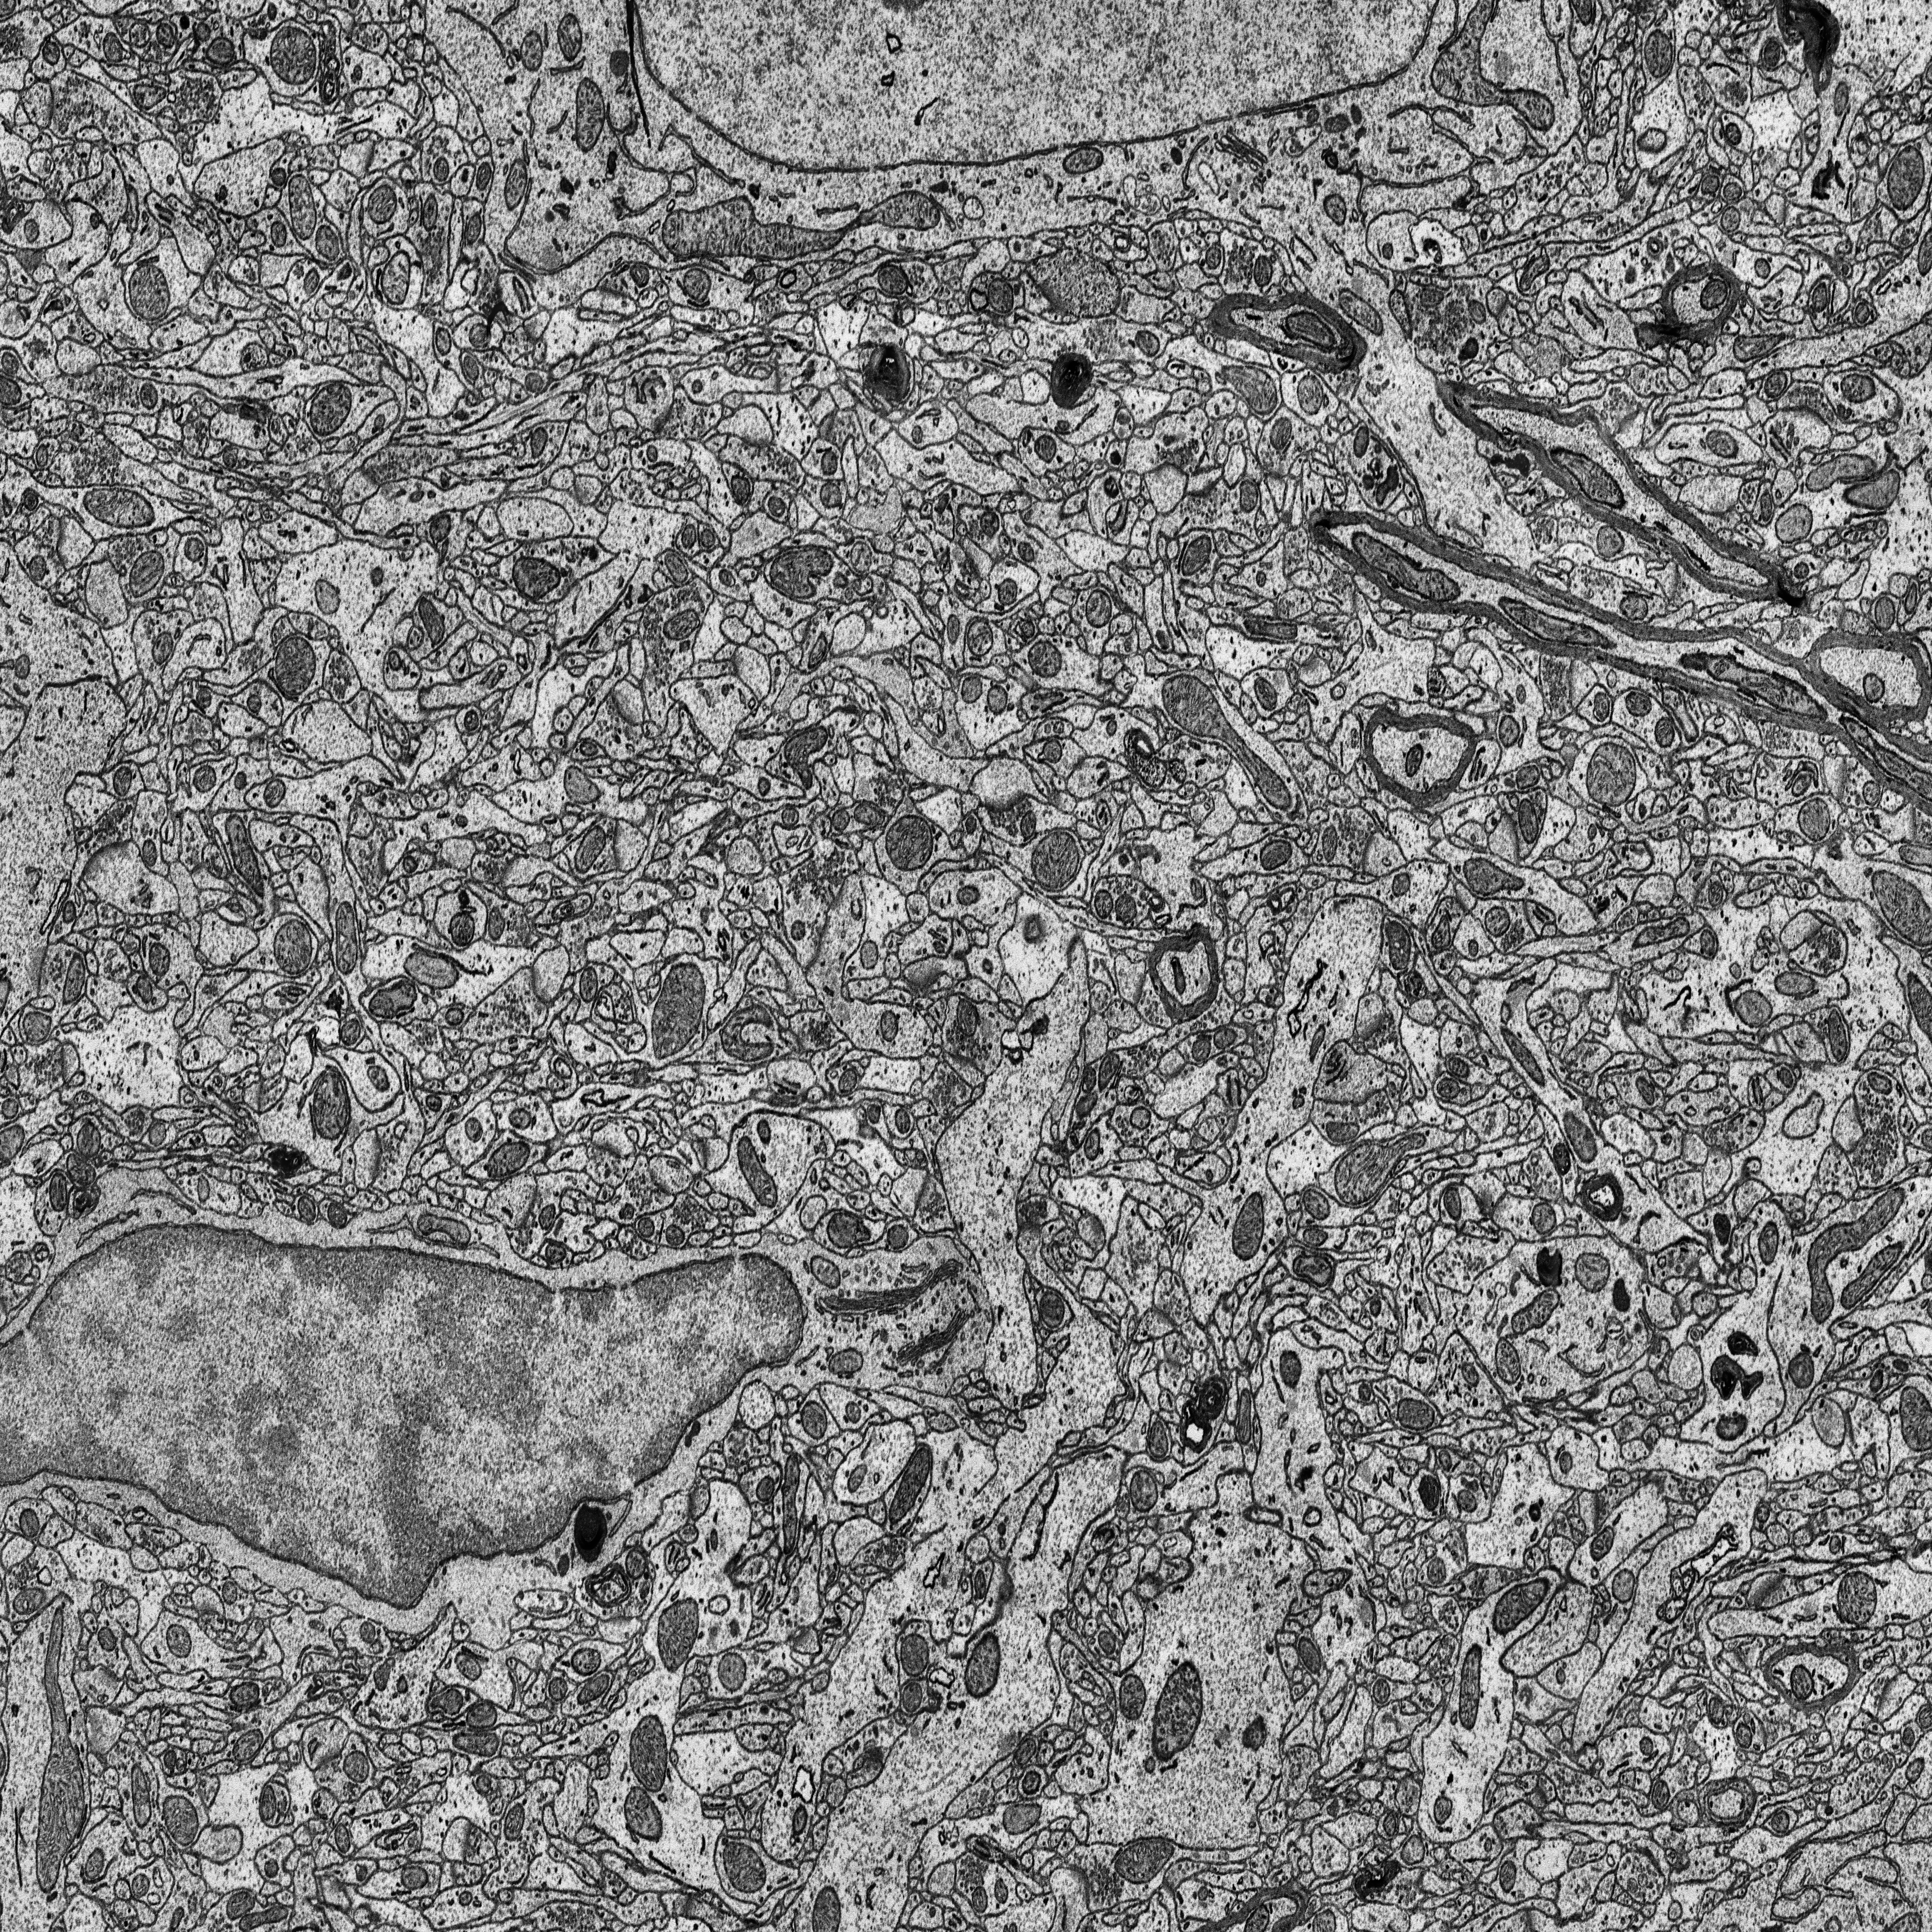
Electron microscopy slice of rat cortex tissue
Slice depth (z): 6
Mitochondria instances in slice: 421